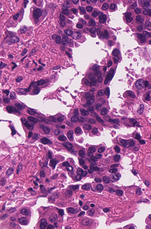
Tumor epithelial tissue: yes
Tumor-associated stroma tissue: yes
Normal tissue: no